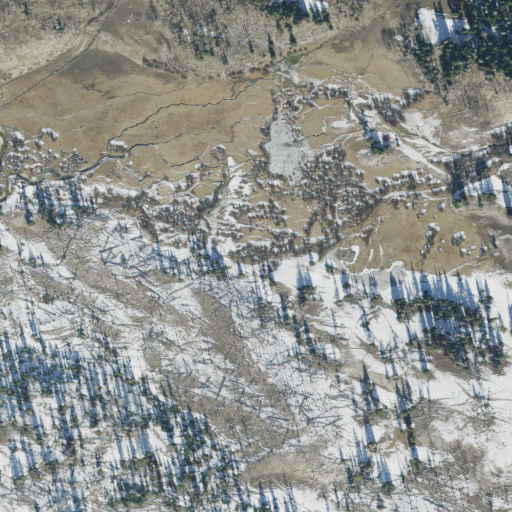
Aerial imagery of plain(s) in Utah named Blue Meadows containing evergreen forest, deciduous forest, woody wetlands, shrub, mixed forest, and open development